Field crop: maize
Growth stage: 2
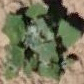
Species: chenopodium